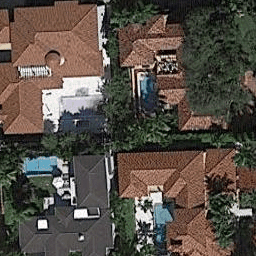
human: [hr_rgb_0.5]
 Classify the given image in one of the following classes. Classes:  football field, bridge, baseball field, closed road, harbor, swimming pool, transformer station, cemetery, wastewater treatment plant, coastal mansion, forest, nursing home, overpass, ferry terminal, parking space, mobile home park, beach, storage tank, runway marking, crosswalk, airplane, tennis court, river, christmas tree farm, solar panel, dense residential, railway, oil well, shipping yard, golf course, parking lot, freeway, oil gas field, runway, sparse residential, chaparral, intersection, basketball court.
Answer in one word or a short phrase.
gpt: coastal mansion